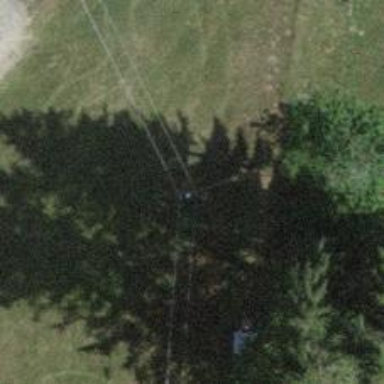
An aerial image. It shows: Minor power line.